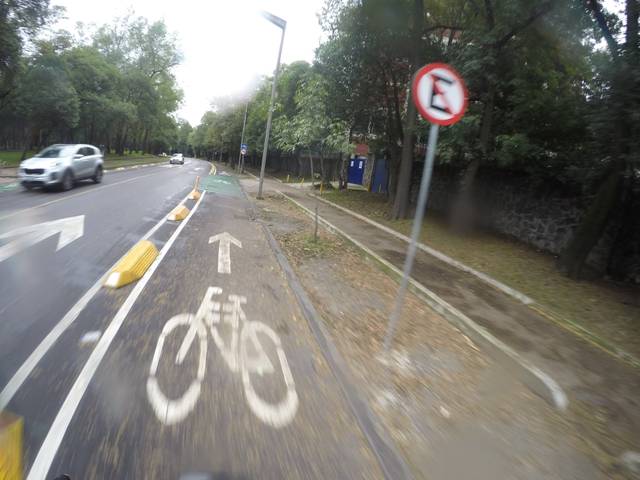
Region: Mexico
Coordinates: 19.426, -99.181